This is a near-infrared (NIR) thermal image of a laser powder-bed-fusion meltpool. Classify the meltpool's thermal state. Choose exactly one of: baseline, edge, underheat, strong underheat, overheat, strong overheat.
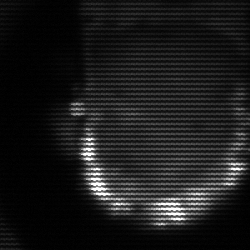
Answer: baseline